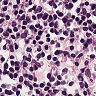
Metastatic tissue present: no